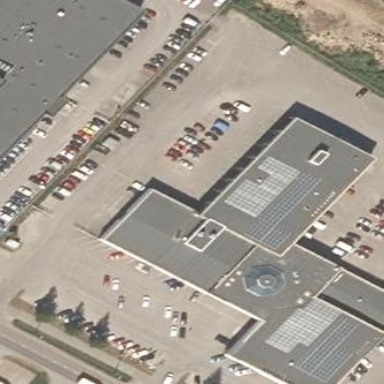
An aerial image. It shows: Retail building with flat roof. This shop specializes in cars.